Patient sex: F
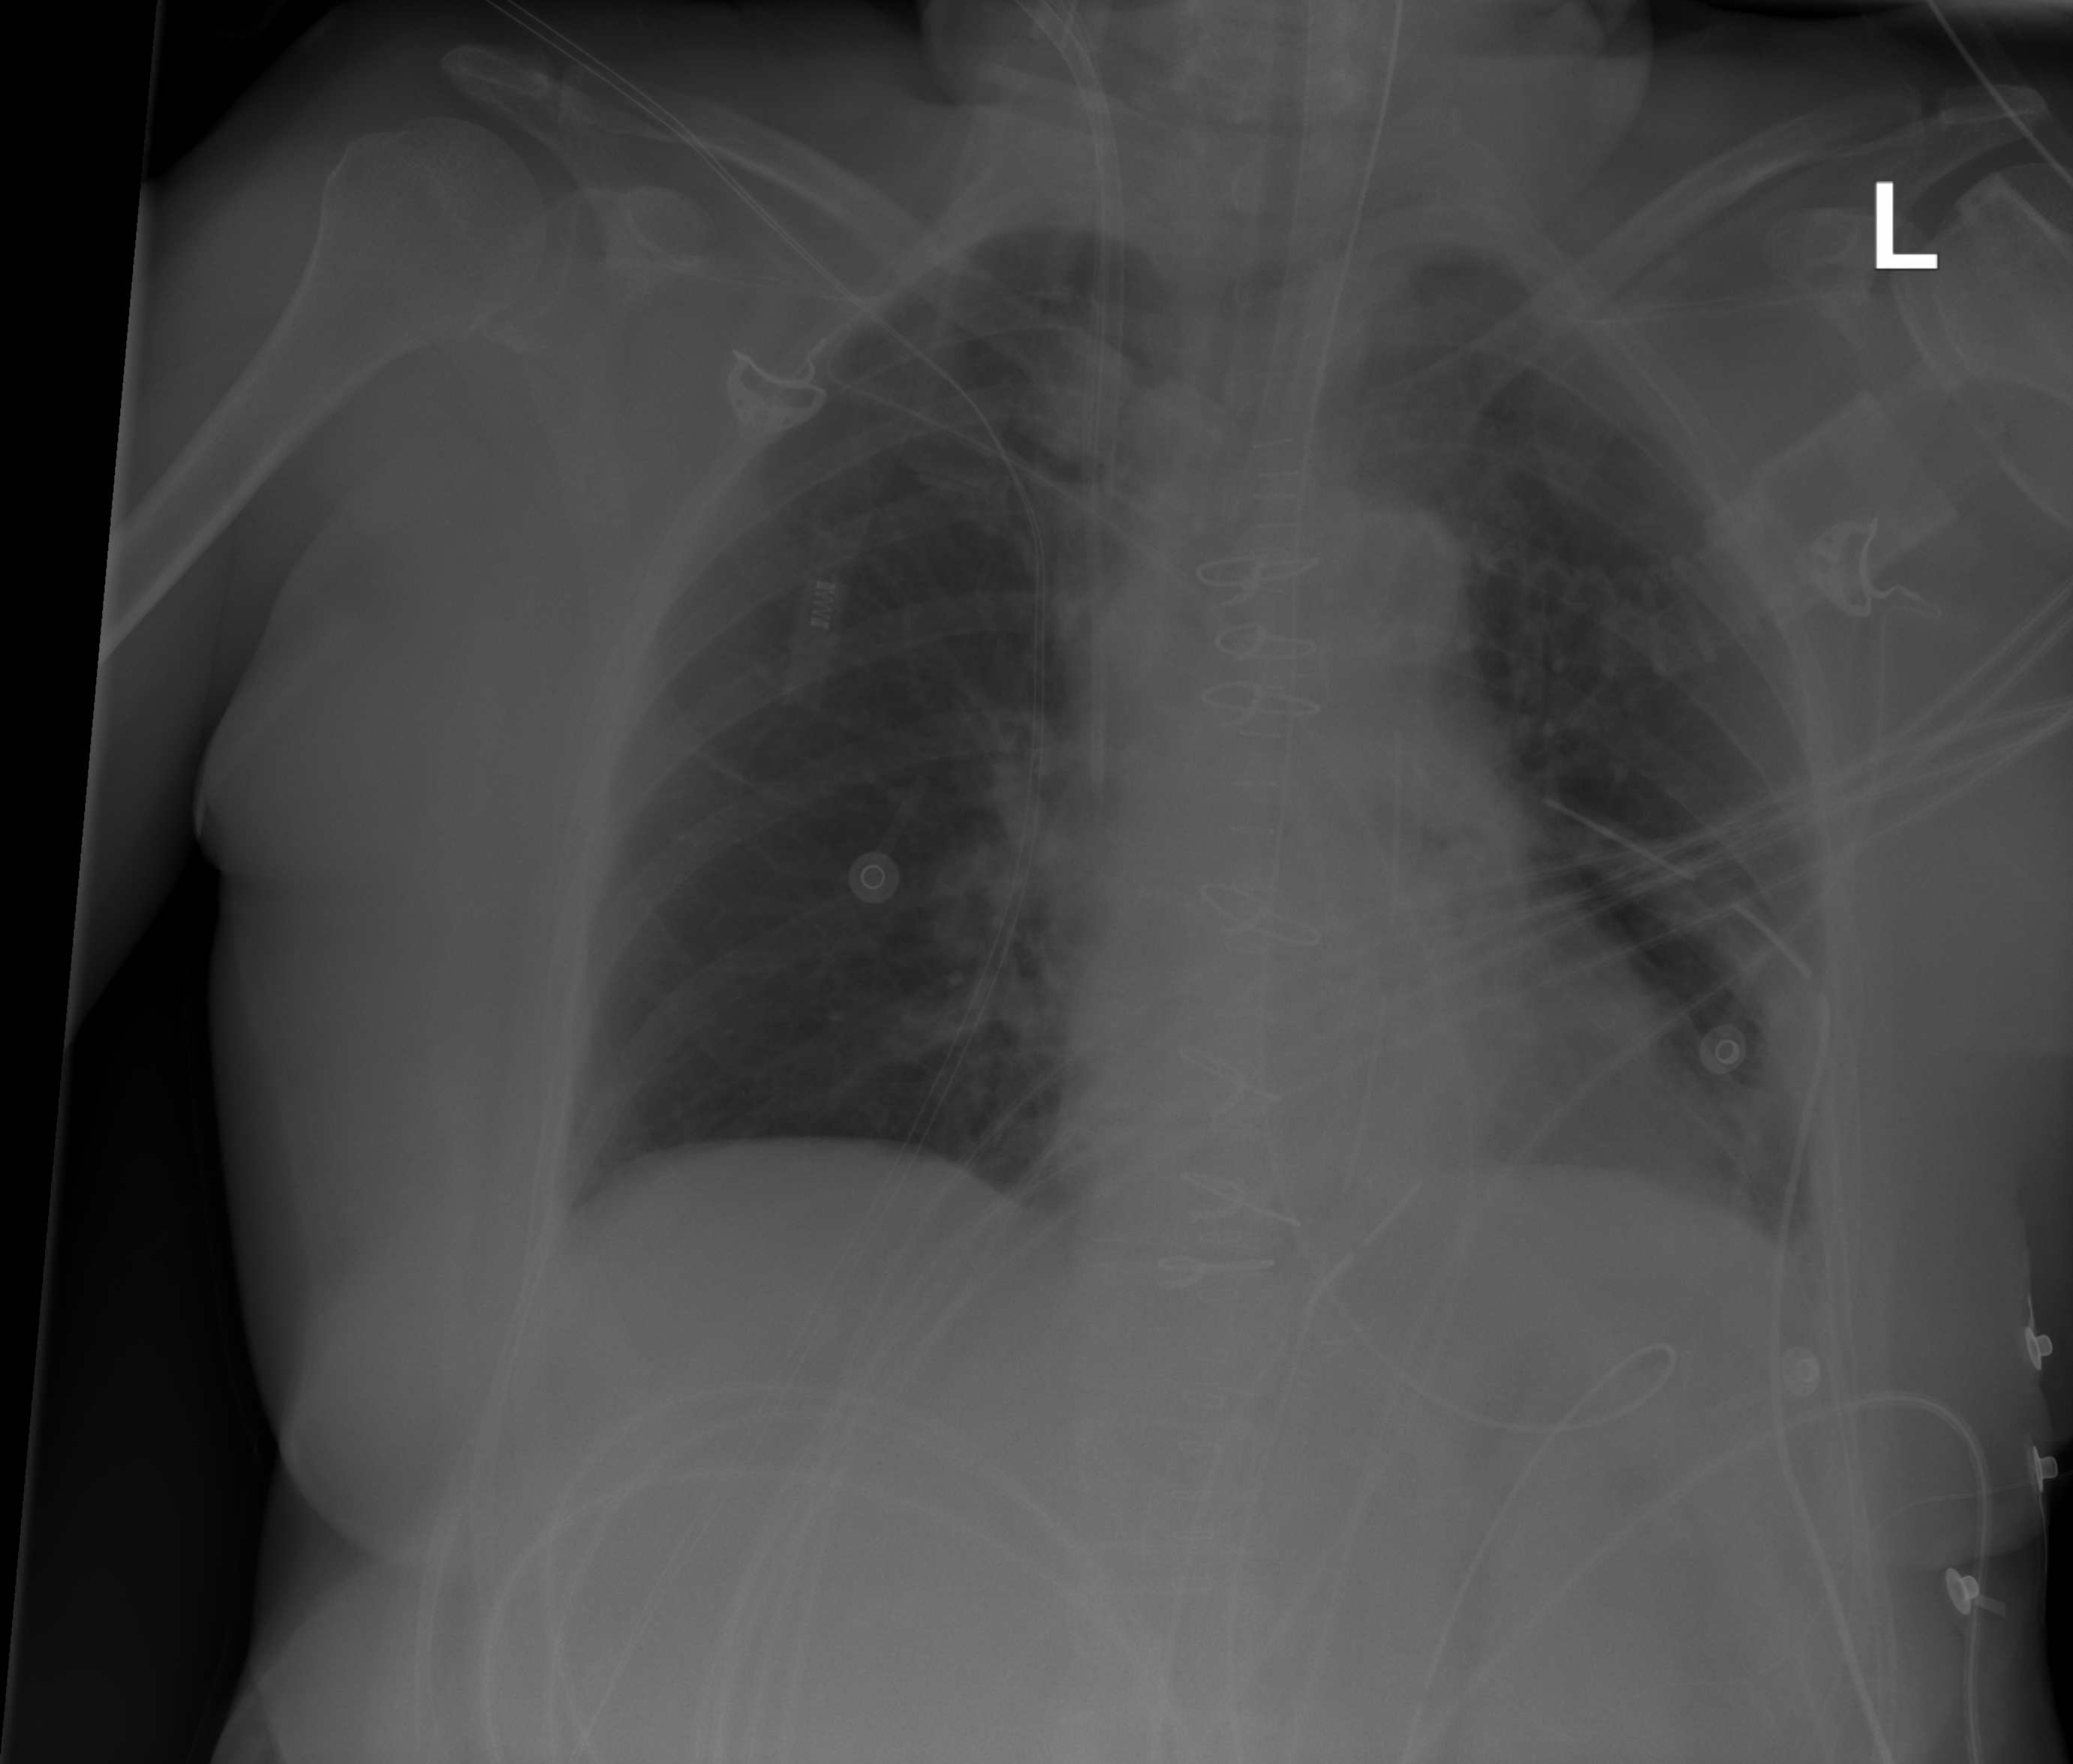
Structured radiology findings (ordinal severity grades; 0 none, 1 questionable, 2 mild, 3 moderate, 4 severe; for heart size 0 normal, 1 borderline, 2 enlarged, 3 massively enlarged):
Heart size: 1
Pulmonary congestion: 0
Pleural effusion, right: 0
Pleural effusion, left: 0
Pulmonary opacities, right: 0
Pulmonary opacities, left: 0
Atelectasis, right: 2
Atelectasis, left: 0